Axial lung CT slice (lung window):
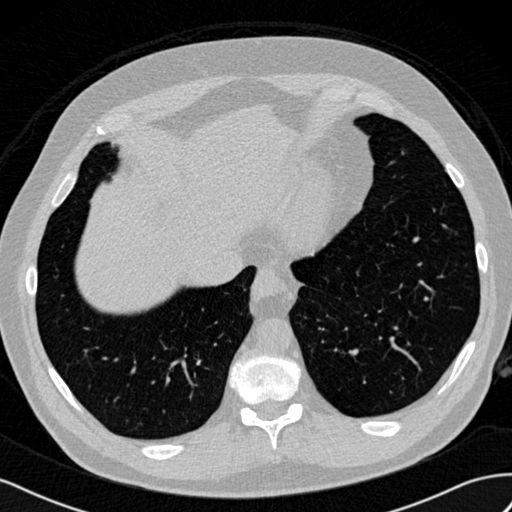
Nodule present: no